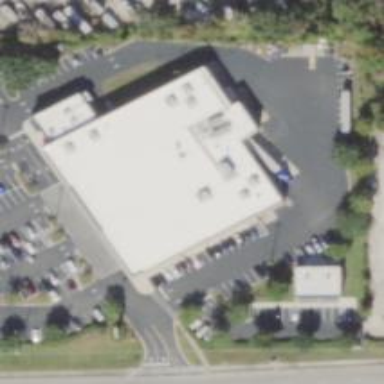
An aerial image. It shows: Supermarket.